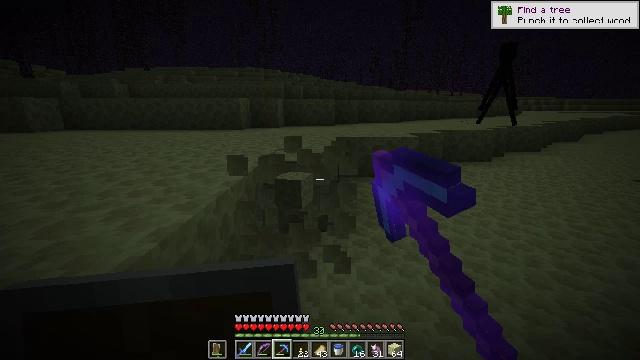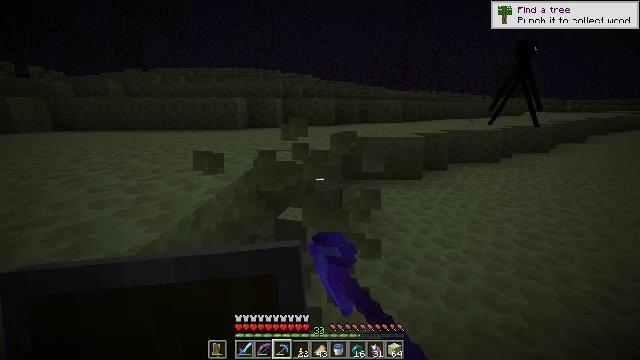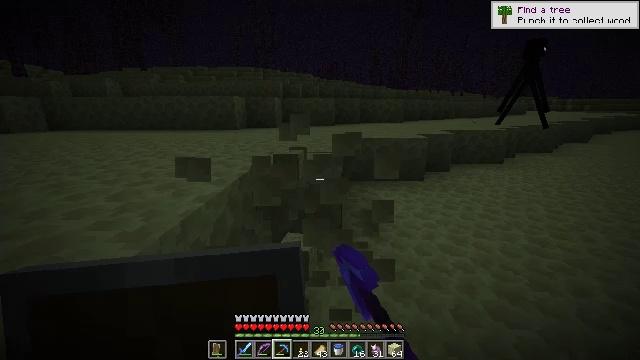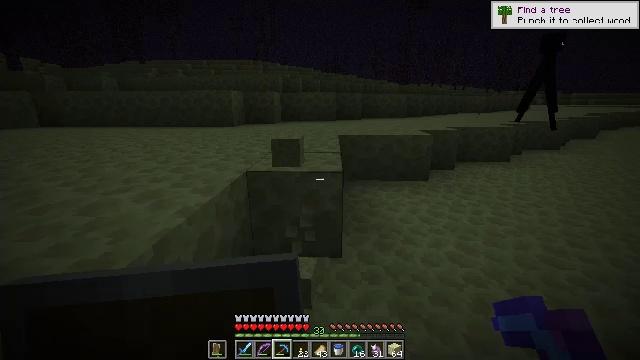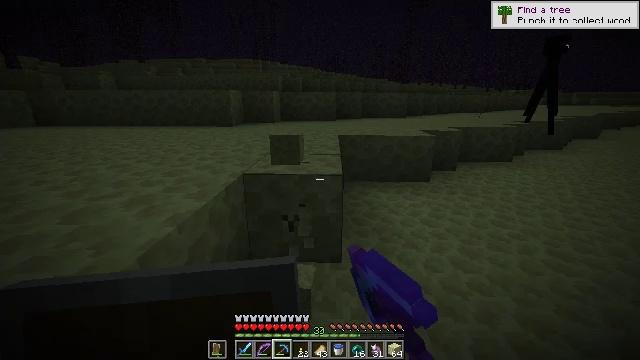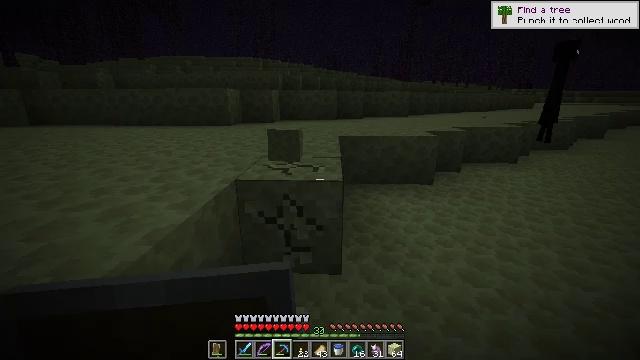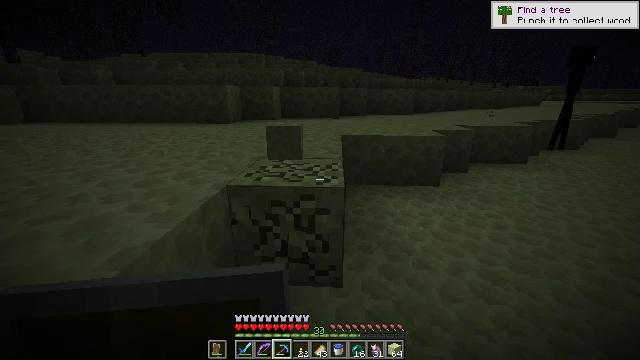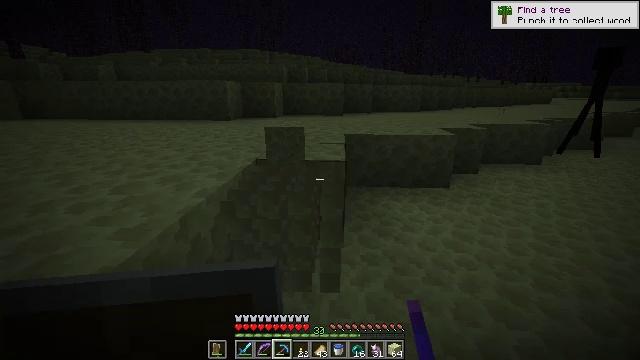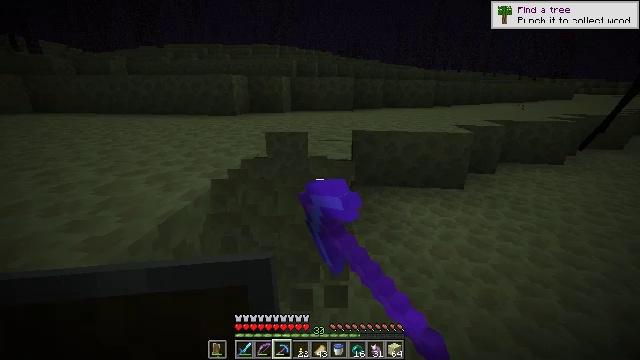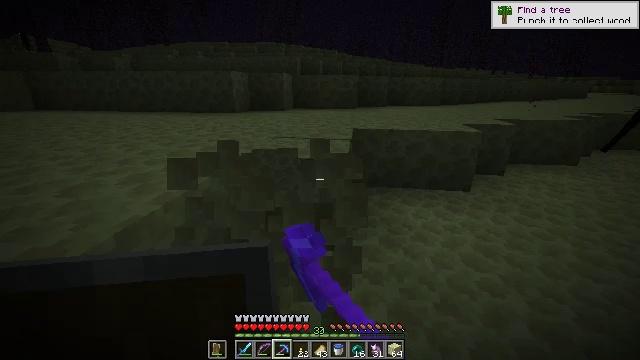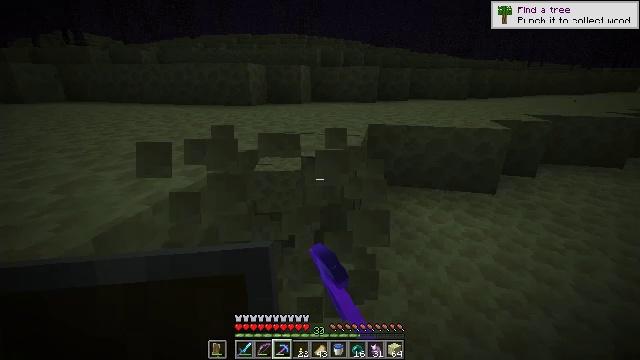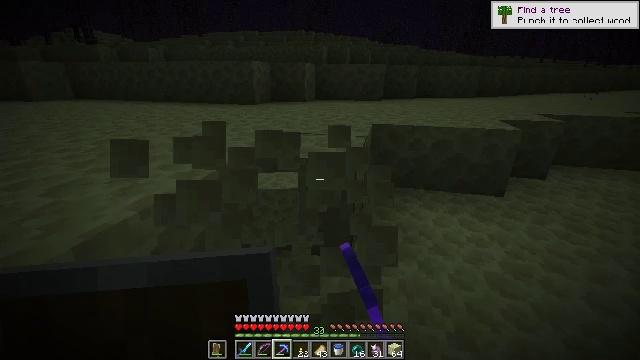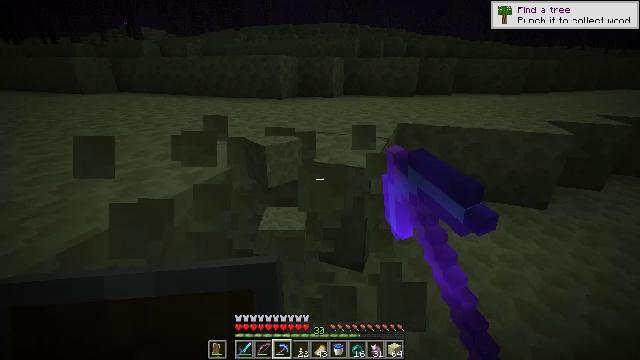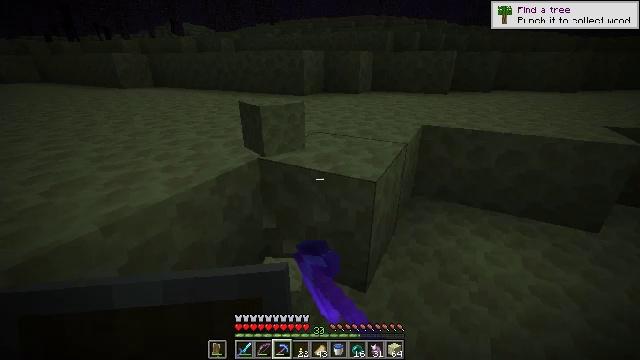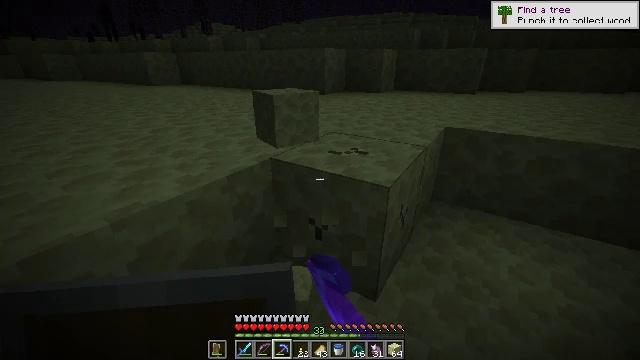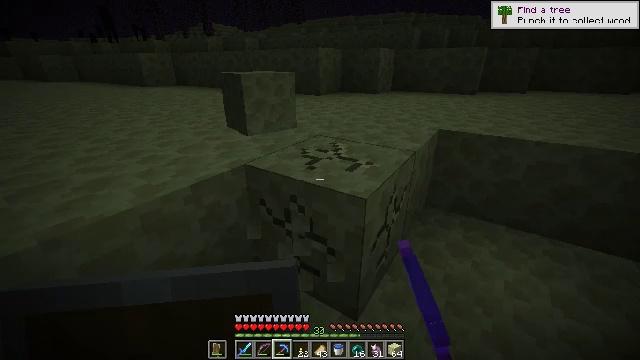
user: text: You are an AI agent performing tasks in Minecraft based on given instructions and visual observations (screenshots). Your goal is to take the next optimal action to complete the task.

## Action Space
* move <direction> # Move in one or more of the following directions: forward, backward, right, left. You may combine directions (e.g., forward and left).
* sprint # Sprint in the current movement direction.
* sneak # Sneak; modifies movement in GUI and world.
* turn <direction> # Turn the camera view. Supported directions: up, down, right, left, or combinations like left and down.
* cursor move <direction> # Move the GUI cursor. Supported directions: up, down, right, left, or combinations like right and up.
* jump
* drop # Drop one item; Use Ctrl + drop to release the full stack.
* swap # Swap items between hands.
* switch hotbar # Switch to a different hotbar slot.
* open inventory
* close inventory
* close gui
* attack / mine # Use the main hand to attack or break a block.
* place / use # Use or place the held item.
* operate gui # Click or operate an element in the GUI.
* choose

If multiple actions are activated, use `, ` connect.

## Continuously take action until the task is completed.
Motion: motion action
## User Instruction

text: Collect end stone for your base.
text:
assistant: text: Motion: move forward, attack / mine
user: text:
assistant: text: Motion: move forward, attack / mine
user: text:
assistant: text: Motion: move forward, turn down, attack / mine
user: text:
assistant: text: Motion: move forward, attack / mine
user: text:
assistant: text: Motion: move forward, attack / mine
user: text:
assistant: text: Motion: move forward, attack / mine
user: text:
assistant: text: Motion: move forward, attack / mine
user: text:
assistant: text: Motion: move forward and move right, turn left and down, attack / mine
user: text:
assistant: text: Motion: move forward and move right, turn left, attack / mine
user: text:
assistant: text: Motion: move forward and move right, turn left and down, attack / mine
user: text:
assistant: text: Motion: move forward and move right, turn left, attack / mine
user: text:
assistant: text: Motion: move forward and move right, turn left and down, attack / mine
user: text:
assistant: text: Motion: move forward and move right, turn left and down, attack / mine
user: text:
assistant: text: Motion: move forward and move right, turn left, attack / mine
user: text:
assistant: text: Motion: move forward and move right, attack / mine
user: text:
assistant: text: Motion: move forward and move right, turn left, attack / mine
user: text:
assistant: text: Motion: move forward and move right, turn left, attack / mine
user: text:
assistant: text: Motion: move right, turn left, attack / mine
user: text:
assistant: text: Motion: move right, turn left, attack / mine
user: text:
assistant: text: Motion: move right, turn left, attack / mine
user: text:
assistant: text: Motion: turn left, attack / mine
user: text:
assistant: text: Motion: move right, attack / mine
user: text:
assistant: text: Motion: move right, turn right and down, attack / mine
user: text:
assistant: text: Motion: move right, turn right, attack / mine
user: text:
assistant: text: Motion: move right, attack / mine
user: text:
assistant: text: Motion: move right, attack / mine
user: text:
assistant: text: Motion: turn left and up, attack / mine
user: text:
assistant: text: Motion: turn left, attack / mine
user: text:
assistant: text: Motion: turn left, attack / mine
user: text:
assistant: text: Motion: attack / mine